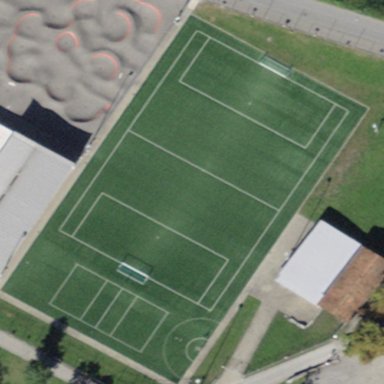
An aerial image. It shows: Artificial turf soccer pitch for leisure activities.